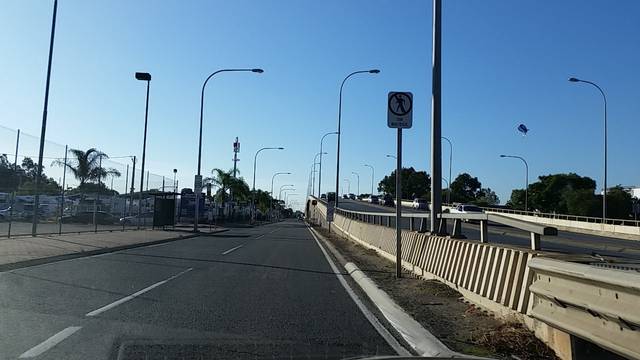
Region: Australia
Coordinates: -34.969, 138.573